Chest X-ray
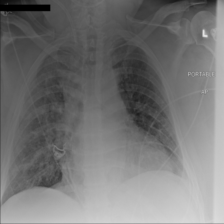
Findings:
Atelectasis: negative
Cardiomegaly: negative
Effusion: negative
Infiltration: negative
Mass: negative
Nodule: negative
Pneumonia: negative
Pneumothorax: negative
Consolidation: negative
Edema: negative
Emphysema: negative
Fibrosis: negative
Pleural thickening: negative
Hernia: negative